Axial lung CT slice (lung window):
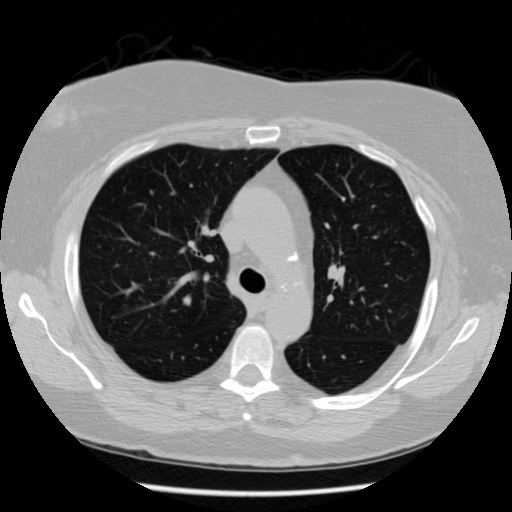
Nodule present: no